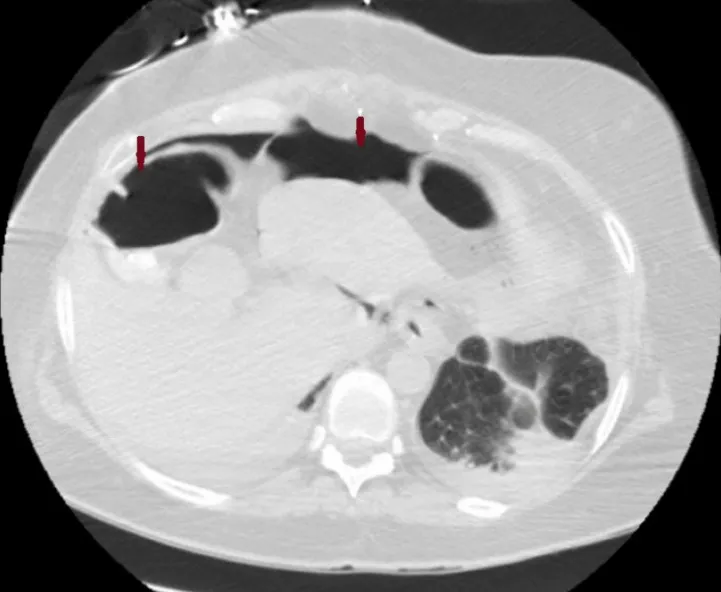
Axial view of computed tomography (CT) chest demonstrating free air in the peritoneal cavity (red arrows).
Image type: radiology (ct)